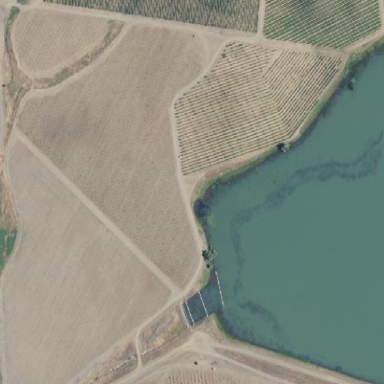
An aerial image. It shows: Vineyard growing wine grapes.